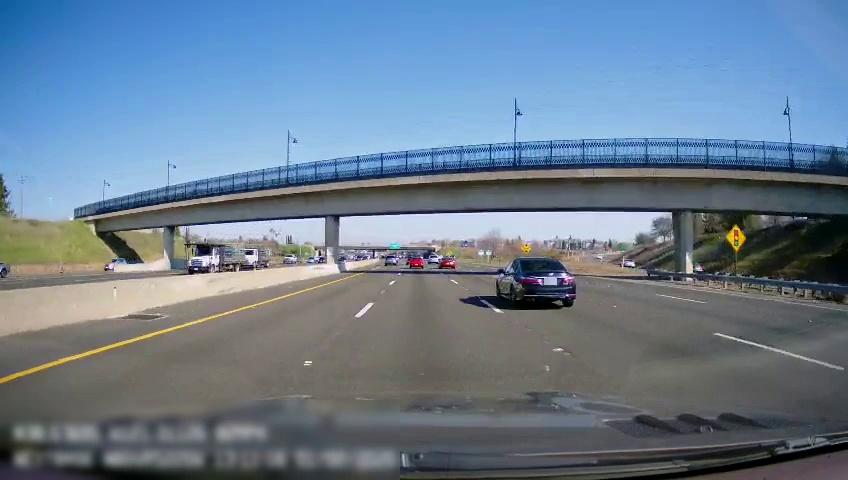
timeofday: Day
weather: Sunny
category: Drivable Space
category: Drivable Space
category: Vehicles | Truck
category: Vehicles | Truck
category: Vehicles | Car
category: Vehicles | Truck
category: Vehicles | Car
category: Vehicles | Car
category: Vehicles | Car
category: Vehicles | Car
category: Vehicles | Car
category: Vehicles | SUV
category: Vehicles | SUV
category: Vehicles | SUV
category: Vehicles | Car
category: Lanes | Alternate Lane
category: Lanes | Current Lane
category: Lanes | Current Lane
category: Lanes | Alternate Lane
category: Lanes | Alternate Lane
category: Lanes | Alternate Lane
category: Traffic | Signs
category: Traffic | Signs
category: Traffic | Signs